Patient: sex F, age 72
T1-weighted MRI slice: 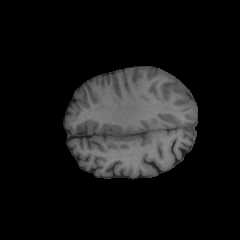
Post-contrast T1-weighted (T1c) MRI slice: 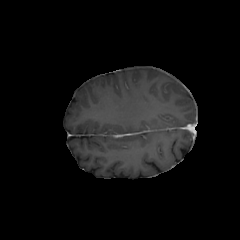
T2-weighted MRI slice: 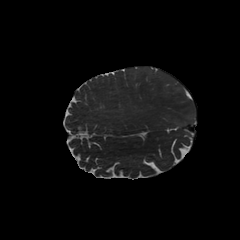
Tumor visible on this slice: no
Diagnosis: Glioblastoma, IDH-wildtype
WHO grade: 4